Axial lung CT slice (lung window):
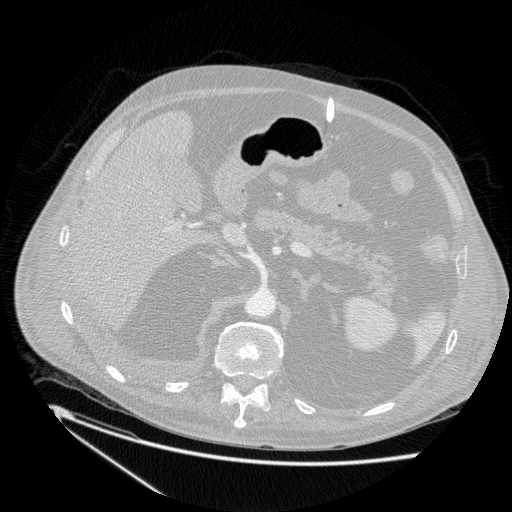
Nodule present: no